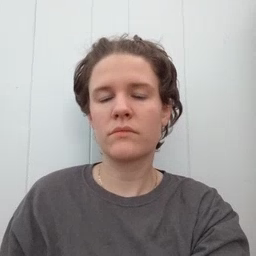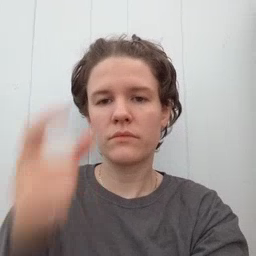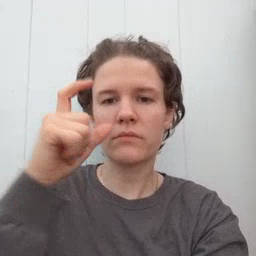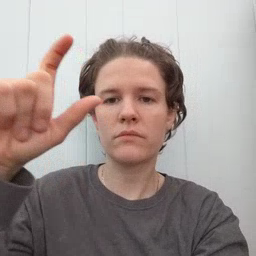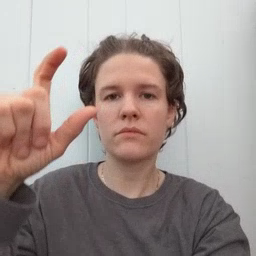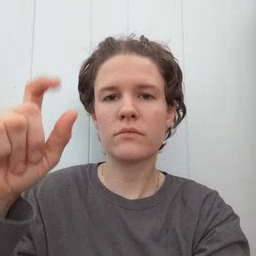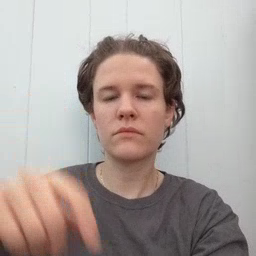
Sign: moon